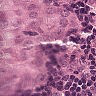
Metastatic tissue present: yes